Question: I have two distributions within a hexbin plot, like the one shown:

One distributions has a max value of about 4000, while the other has a max value of about 2500. The plotting colours are therefore different.
I was thinking I could normalize it if I knew the max value of the hexbin plot. How do I know how many points are within the max hexbin other than looking at the colorbar? I am using matplotlib.pyplot.hexbin
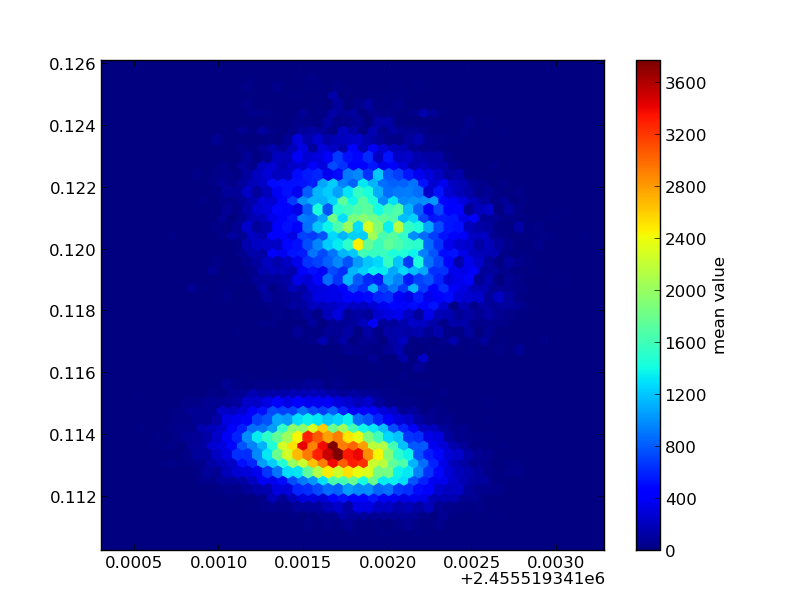
Answer: You can get the min and max of the norm which is what is used to normalize the data for color picking.
'''
hb = plt.hexbin(x, y)
print hb.norm.vmin, hb.norm.vmax
'''
You could then go on to pass a norm with this information to the second plot. The problem with this is that the first plot must have more range than the second, otherwise the second plot will not all be colored.
Alternatively, and preferably, you can construct a norm which you pass to the hexbin function for both of your plots:
'''
norm = plt.normalize(min_v, max_v)
hb1 = plt.hexbin(x1, y1, norm=norm)
hb2 = plt.hexbin(x2, y2, norm=norm)
'''
HTH,